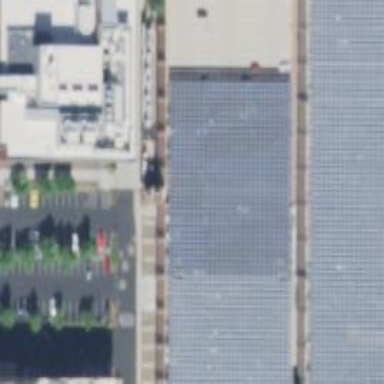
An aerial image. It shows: Solar photovoltaic panel generator on roof of building.